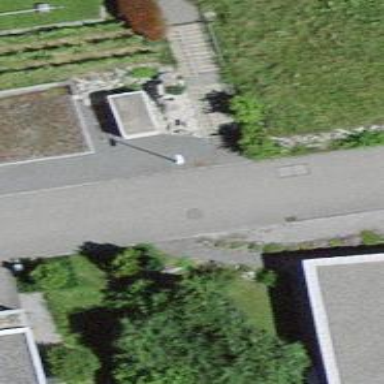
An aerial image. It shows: Set of concrete steps.